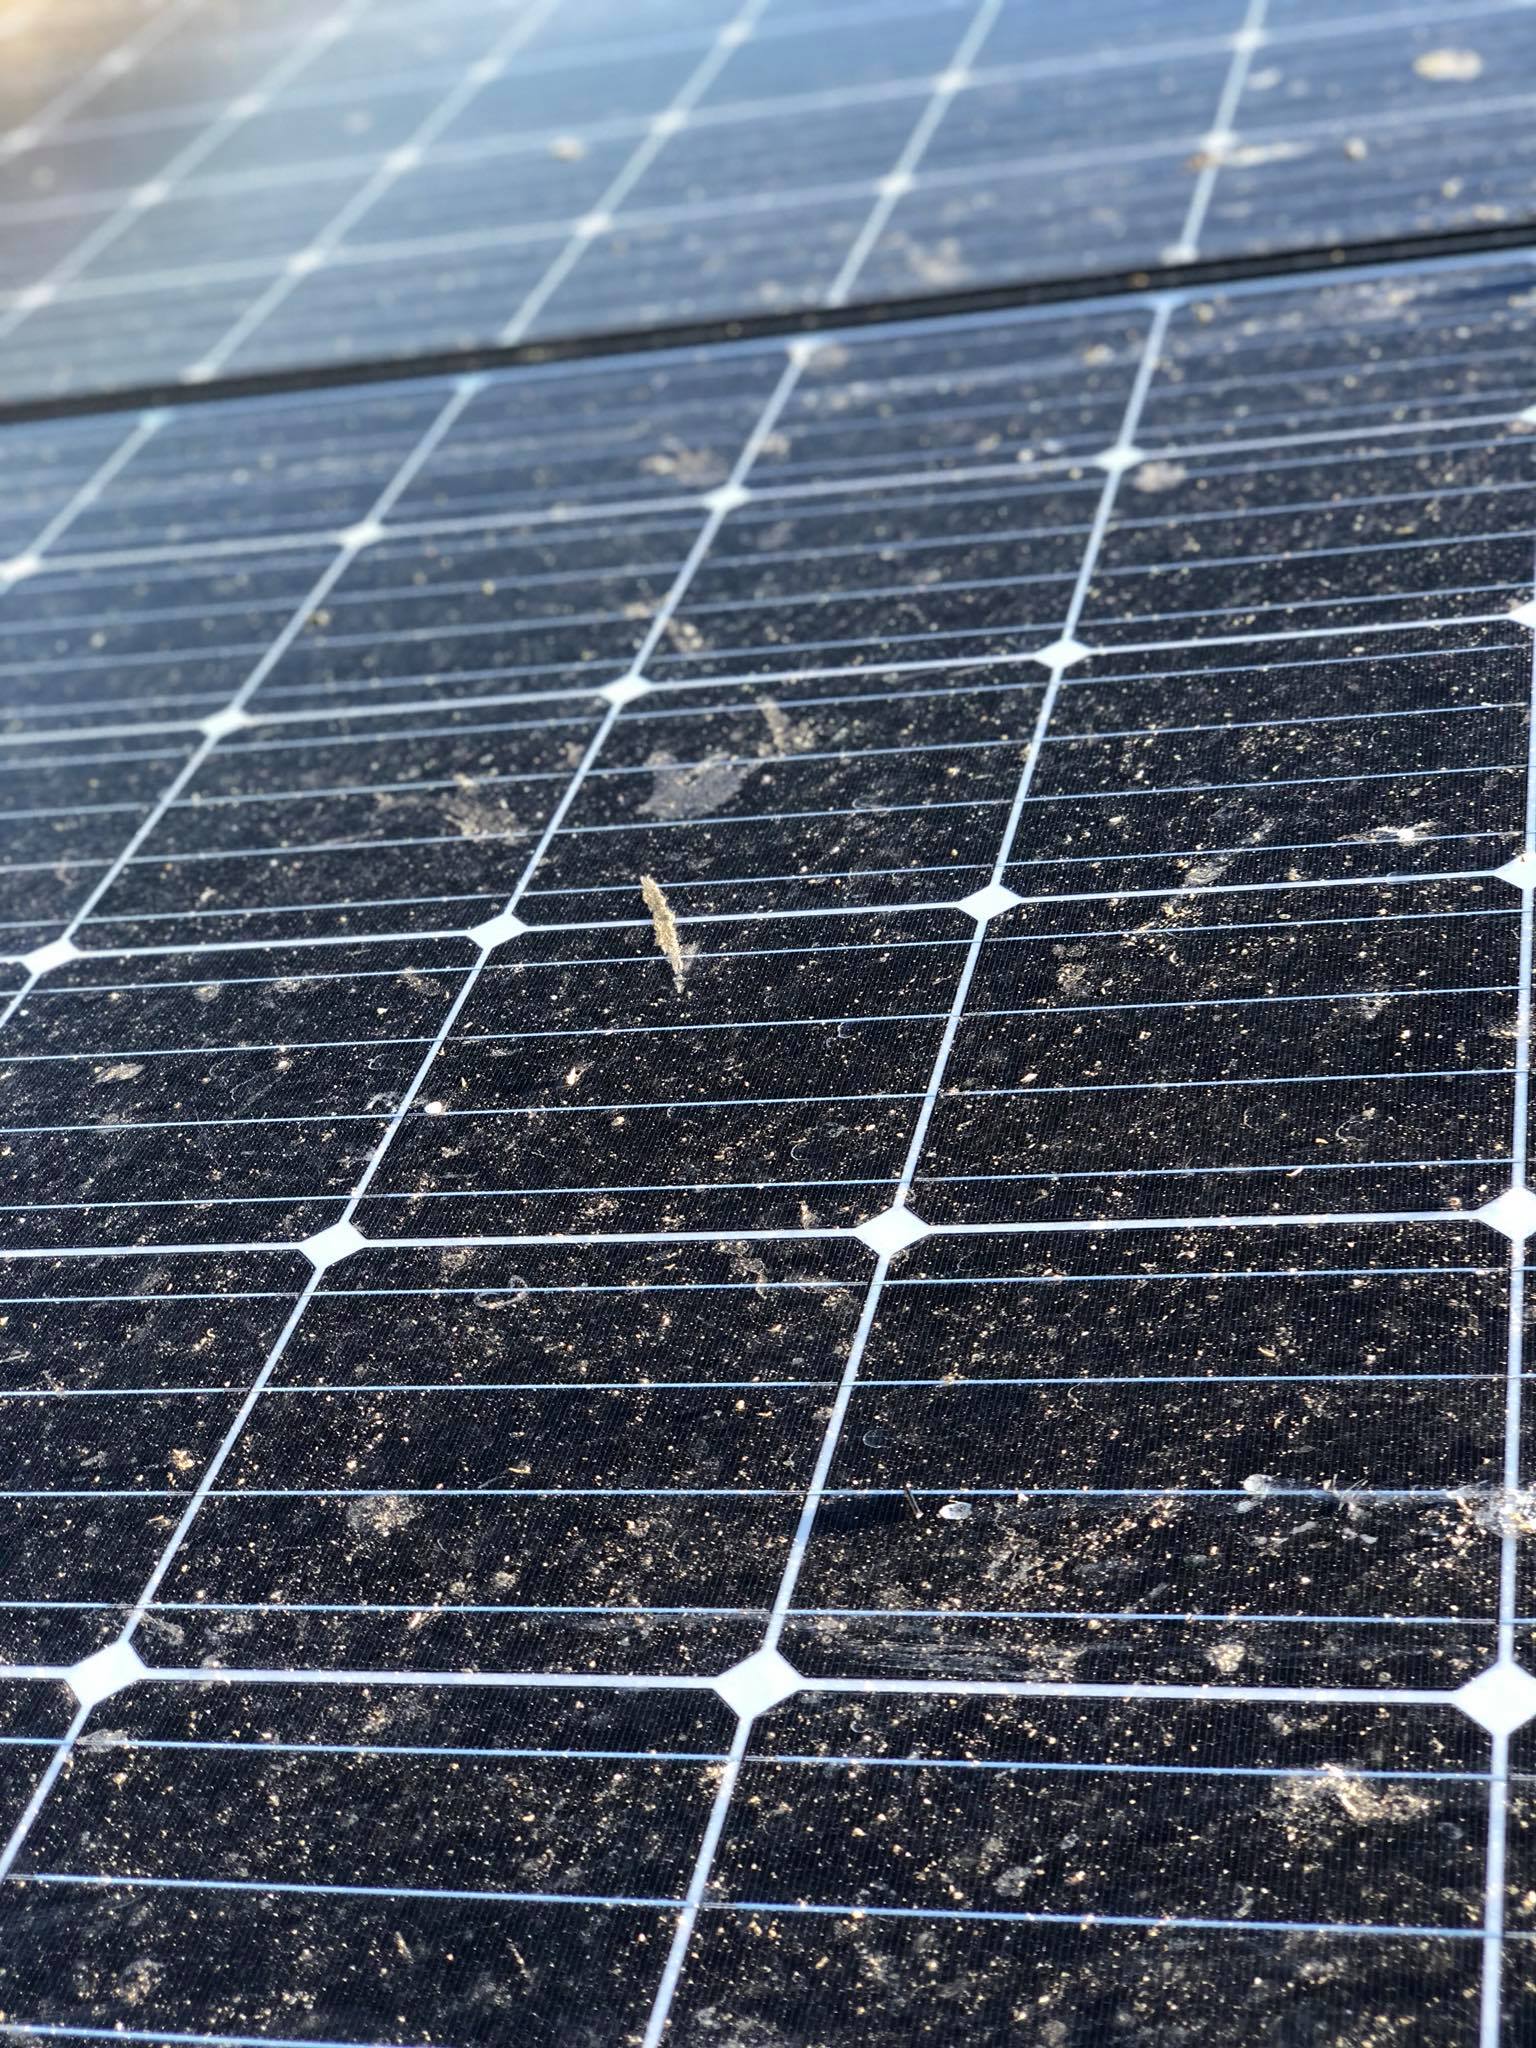
Label: Bird-drop